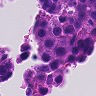
Metastatic tissue present: yes